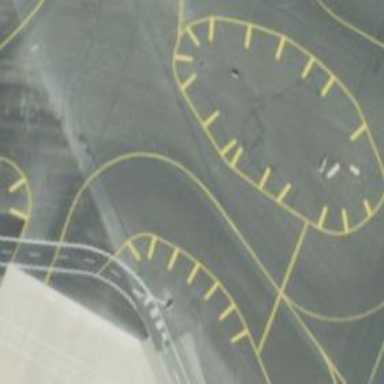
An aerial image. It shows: Image of taxiway at airport.